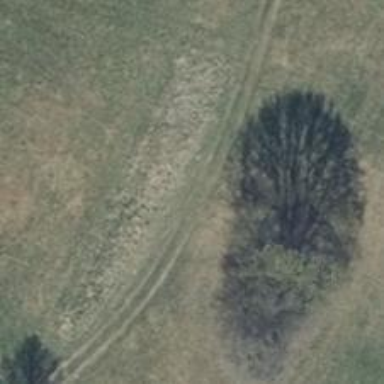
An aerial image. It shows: Track with grade 3 tracktype.